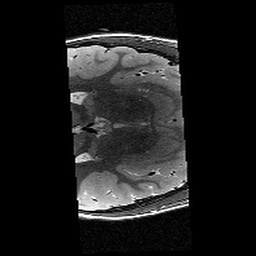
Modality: T2w
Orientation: axial
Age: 13
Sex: female
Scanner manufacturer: siemens
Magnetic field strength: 3 T
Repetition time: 9.23 s
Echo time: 0.067 s